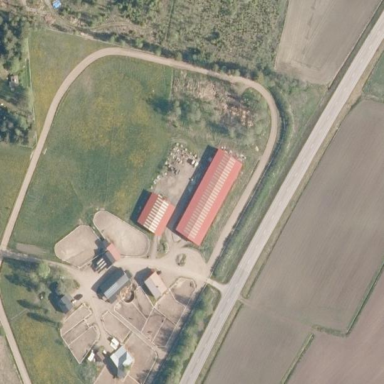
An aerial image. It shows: Farmyard used for horse riding.